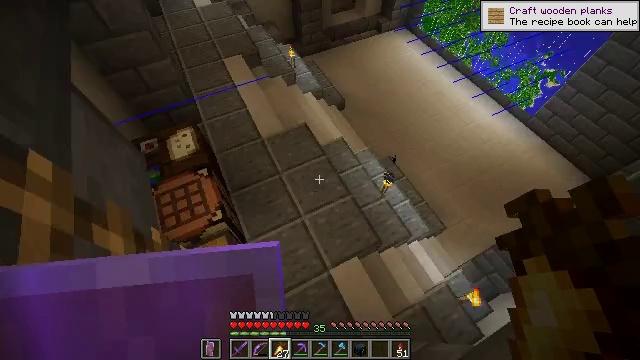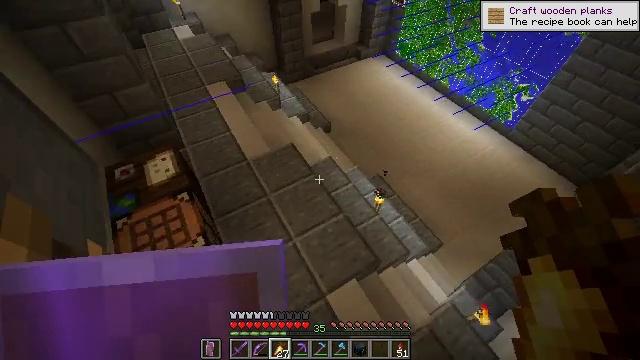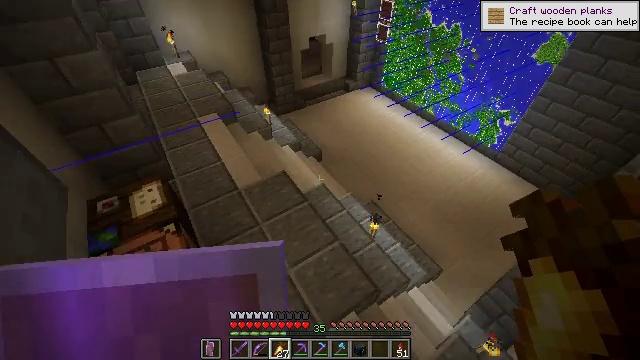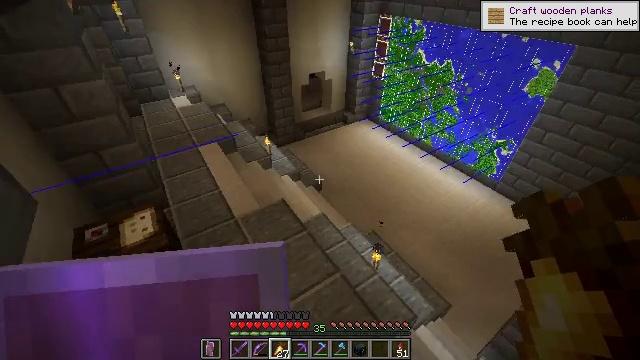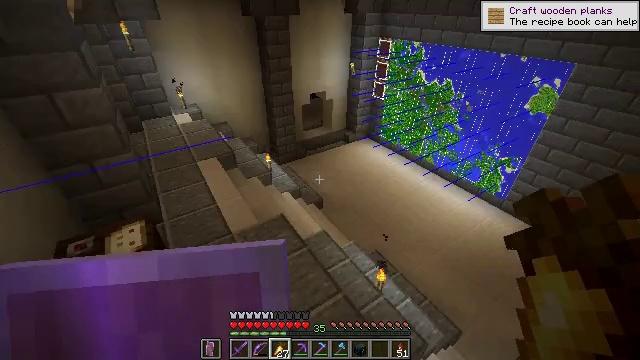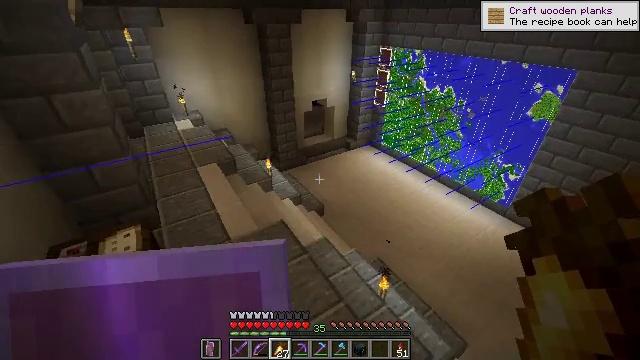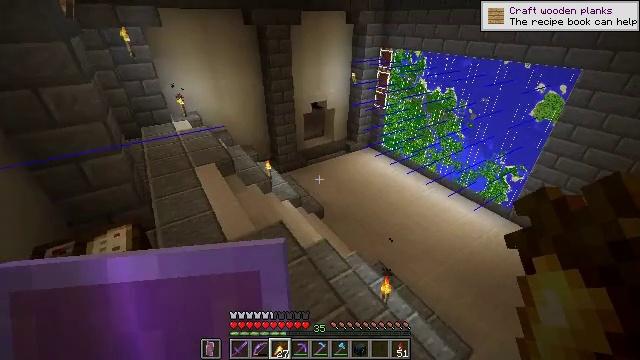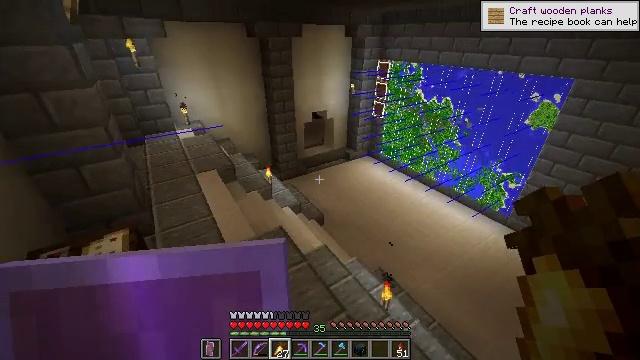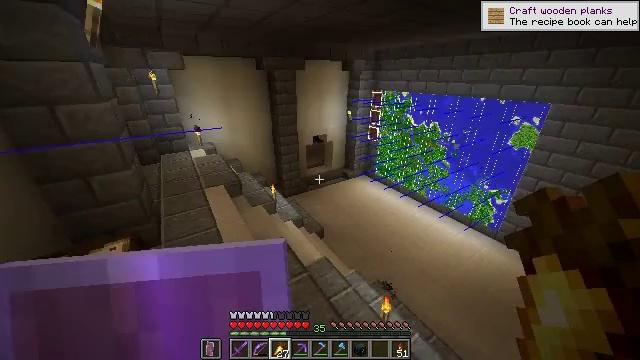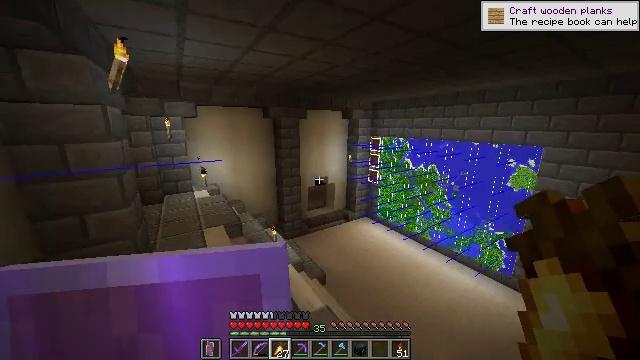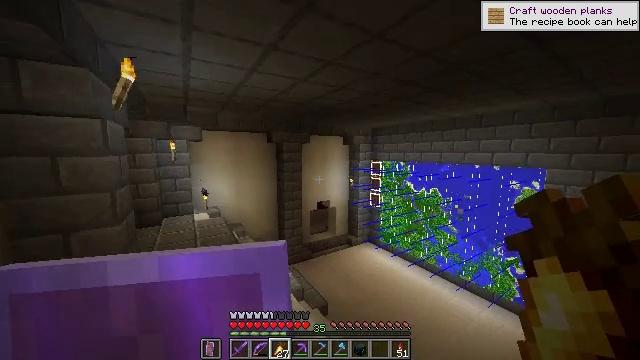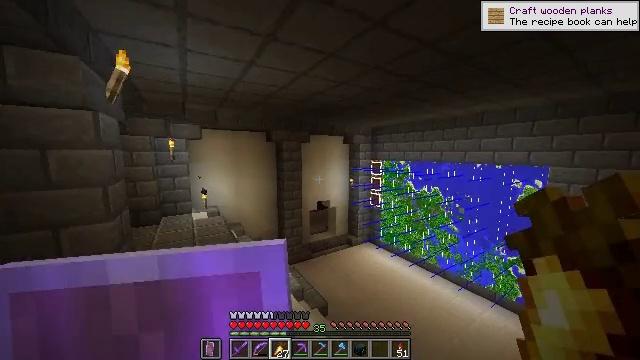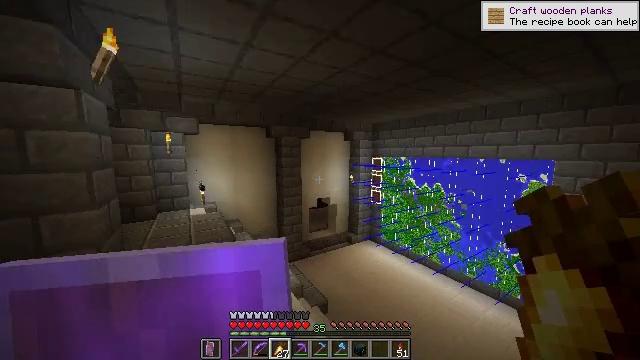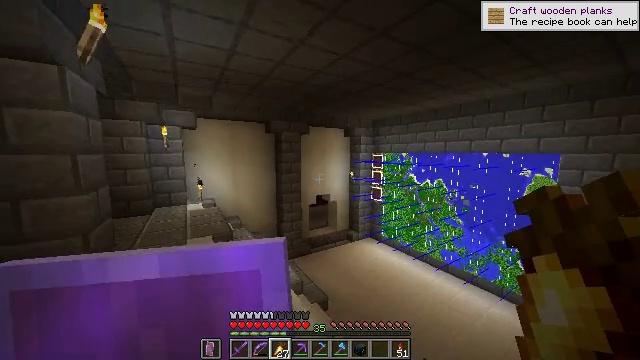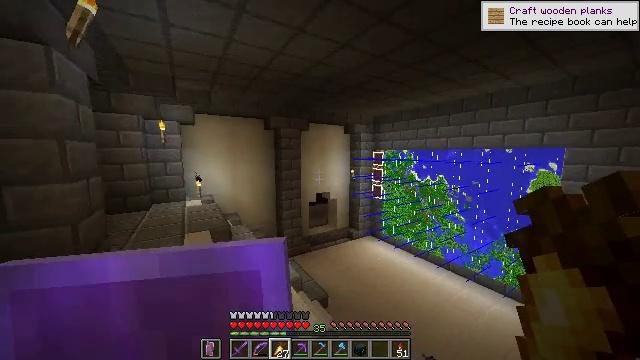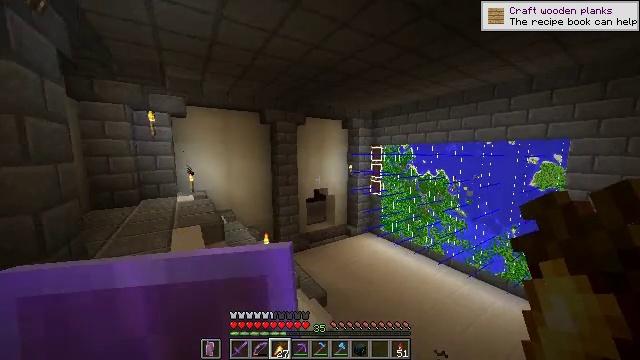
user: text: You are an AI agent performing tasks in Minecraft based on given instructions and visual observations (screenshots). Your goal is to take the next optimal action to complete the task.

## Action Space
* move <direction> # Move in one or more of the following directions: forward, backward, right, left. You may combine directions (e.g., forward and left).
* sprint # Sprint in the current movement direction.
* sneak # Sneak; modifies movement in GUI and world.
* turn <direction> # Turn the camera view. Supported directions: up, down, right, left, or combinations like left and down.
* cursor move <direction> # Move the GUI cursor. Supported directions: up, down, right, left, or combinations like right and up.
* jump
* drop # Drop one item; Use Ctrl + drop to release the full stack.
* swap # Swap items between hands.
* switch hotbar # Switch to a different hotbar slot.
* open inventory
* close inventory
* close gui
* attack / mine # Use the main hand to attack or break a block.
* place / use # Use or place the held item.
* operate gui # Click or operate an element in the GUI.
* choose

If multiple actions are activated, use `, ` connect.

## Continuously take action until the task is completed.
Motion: motion action
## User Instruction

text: Open your crafting menu to craft black dye.
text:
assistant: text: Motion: turn right and up
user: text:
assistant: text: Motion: move forward, turn right and up
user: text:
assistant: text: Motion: move forward, turn up
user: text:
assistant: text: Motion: move forward, turn up
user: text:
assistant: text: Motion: move forward, turn up
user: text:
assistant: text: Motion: move forward, sprint
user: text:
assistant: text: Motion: move forward, sprint, turn up
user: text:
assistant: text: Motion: move forward, sprint, turn up
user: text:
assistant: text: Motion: move forward, sprint, turn up
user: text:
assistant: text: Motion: move forward, sprint, turn up
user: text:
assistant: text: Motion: move forward, sprint
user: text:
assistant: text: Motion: move forward, sprint
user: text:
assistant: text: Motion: move forward, sprint
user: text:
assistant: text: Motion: move forward, sprint
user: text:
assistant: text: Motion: move forward, sprint
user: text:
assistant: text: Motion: move forward, sprint
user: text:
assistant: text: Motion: move forward, sprint
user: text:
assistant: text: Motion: move forward, sprint
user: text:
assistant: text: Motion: move forward, sprint, turn down
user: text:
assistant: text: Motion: move forward, sprint, turn down
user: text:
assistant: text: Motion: move forward, sprint, turn down
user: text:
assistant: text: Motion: move forward, sprint
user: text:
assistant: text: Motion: move forward, sprint
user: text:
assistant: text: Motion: move forward, sprint
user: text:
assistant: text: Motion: move forward, sprint
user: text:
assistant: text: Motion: move forward, sprint
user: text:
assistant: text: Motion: move forward, sprint
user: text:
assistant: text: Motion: move forward, sprint
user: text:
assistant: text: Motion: move forward, sprint
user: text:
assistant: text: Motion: move forward, sprint